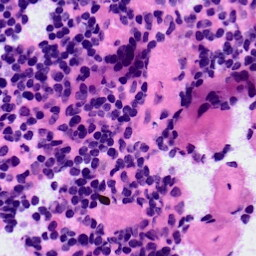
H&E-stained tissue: LymphNode